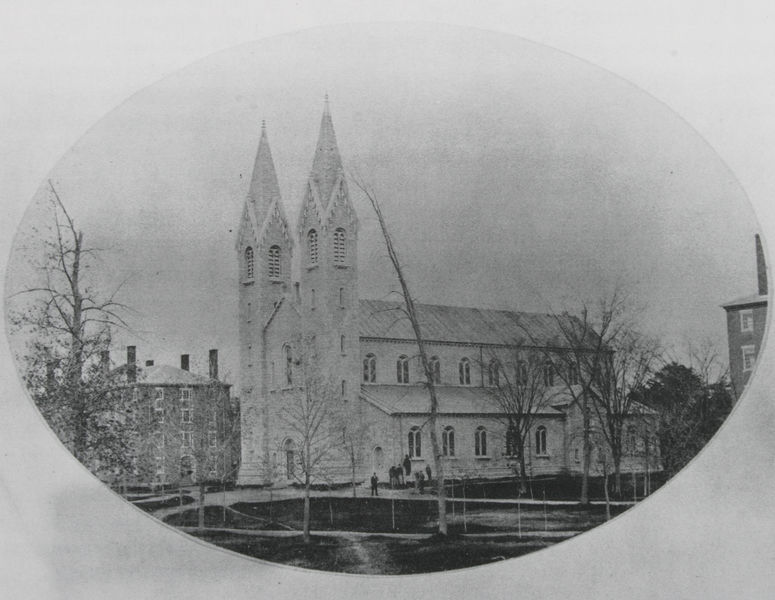
Titel: Aussenansicht
Künstler: Richard Upjohn
Standort: Brunswick/Maine
Institution: Bowdoin College Chapel
Schlagwörter: baum, dunkel, himmel, weiß, bäume, landschaft, menschen, stadt, fenster, grau, hell, schwarz, dach, gebäude, haus, park, rasen, wiese, rahmen, häuser, brücke, kirche, personen, gotik, oval, turm, garten, schiff, schiffe, seitlich, ansicht, fassade, fassaden, zwei, nebel, kahl, winter, platz, besucher, grass, unscharf, foto, fotografie, photographie, eingang, kirch, türme, schwarzweiss, hauben, altar, hauptschiff, langhaus, portal, kirchenschiff, mittelschiff, glocke, dreischiffig, seitenschiff, doppelturm, aufnahme, basilika, historisch, satteldach, vorplatz, seitenschiffe, vierung, anbauten, neogotik, neoromanik, menschne, glockentürme, doppelturmfassade, ausschnittt, doppelturmkirche, hisrorisch, schallluken